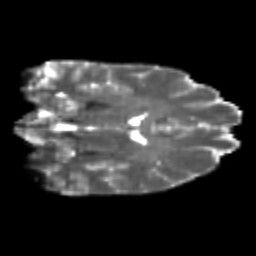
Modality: T2w
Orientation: coronal
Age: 22
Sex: male
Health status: healthy
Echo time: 0.074 s